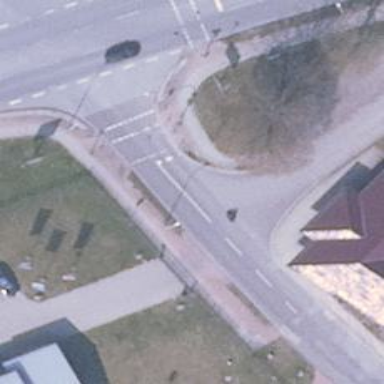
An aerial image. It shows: Asphalt path with crossing.